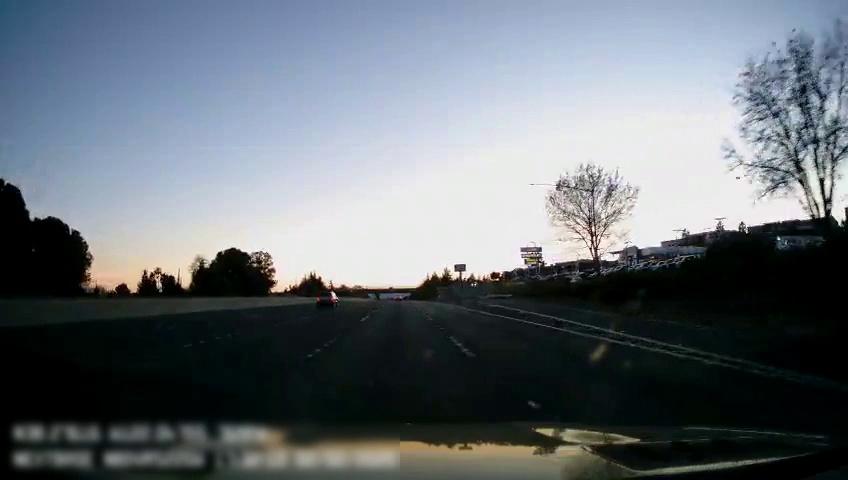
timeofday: Day
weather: Sunny
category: Drivable Space
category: Vehicles | SUV
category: Lanes | Current Lane
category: Lanes | Alternate Lane
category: Lanes | Alternate Lane
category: Lanes | Alternate Lane
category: Lanes | Current Lane
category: Lanes | Alternate Lane
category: Lanes | Alternate Lane